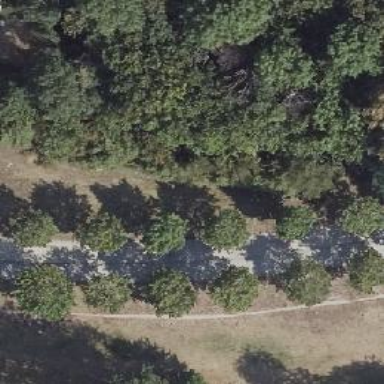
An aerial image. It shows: Park with broadleaved deciduous trees.